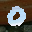
Label: 0